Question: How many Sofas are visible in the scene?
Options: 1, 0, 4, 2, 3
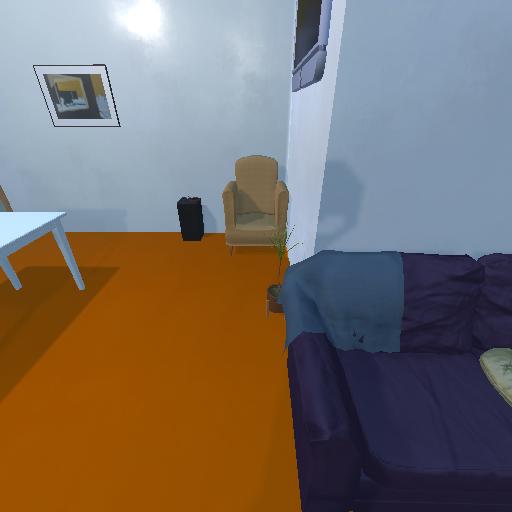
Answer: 1